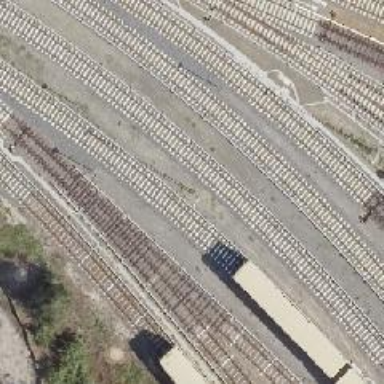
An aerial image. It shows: Yard used for service. The electrified light rail railway is visible.